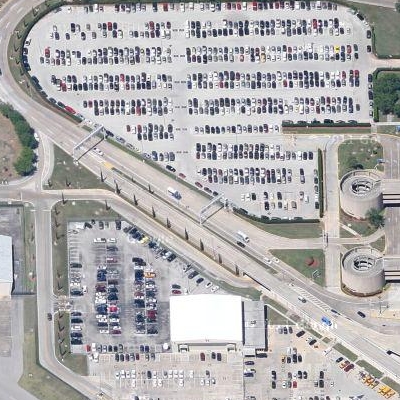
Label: Parking